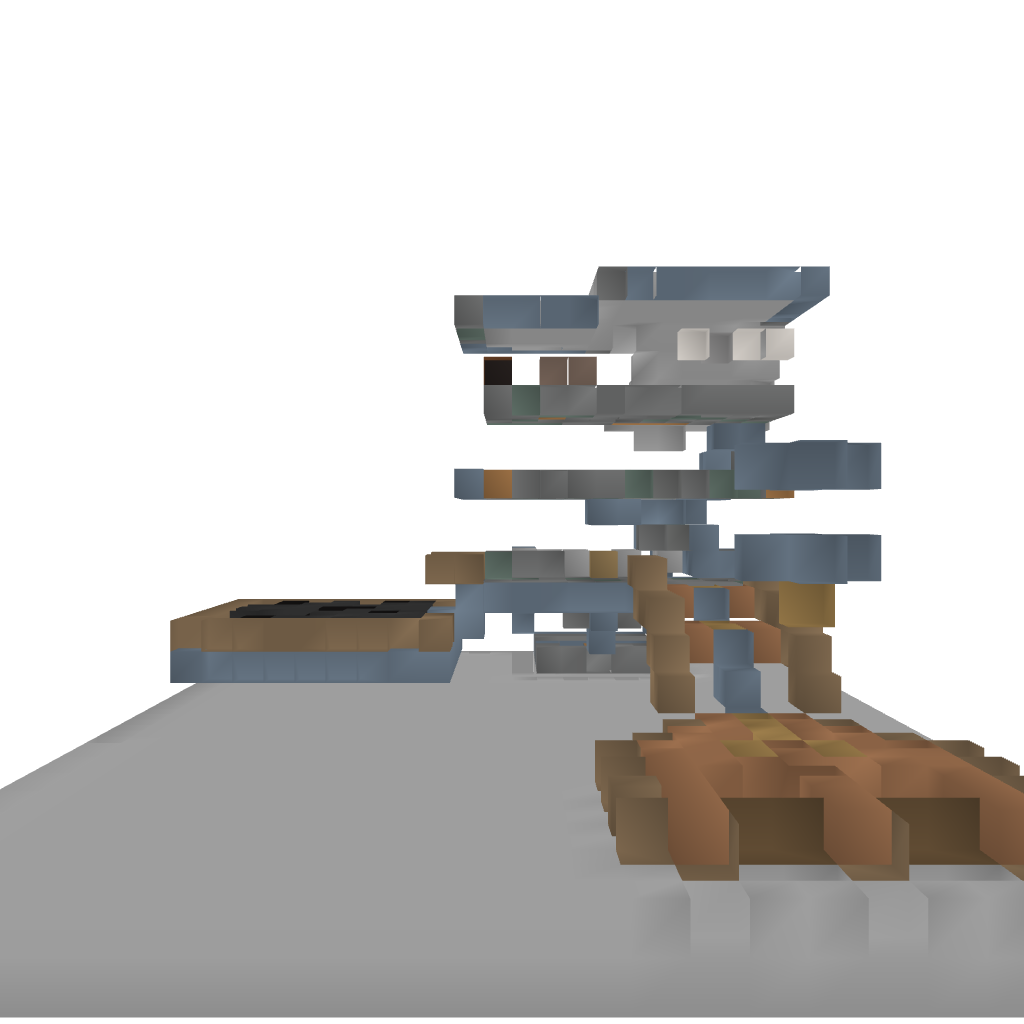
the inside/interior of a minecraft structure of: Aecor Nidus